Question: I have built & sign my apk by Eclipse ADT as <URL>. But it can't be install on real device while an errors occurs, such as "installer package error". I have no Android device & sent my apk to friends by email. I'm using AVD and everyth is fine with it. Any suggestions? Thanx guys.
'''
<manifest xmlns:android="http://schemas.android.com/apk/res/android"
package="com.XXXX.YYYY"
android:versionCode="0"
android:versionName="0.9.2" android:installLocation="internalOnly">
<uses-sdk
android:minSdkVersion="13"
android:targetSdkVersion="17" />
<uses-permission android:name="android.permission.INTERNET" />
<uses-permission android:name="android.permission.ACCESS_NETWORK_STATE" />
<application
android:icon="@drawable/ic_launcher"
android:label="@string/app_name"
android:theme="@style/AppTheme"
android:hardwareAccelerated="true"
android:permission="android.permission.INTERNET"
android:allowBackup="true">
<activity
android:name="com.XXXX.YYYY.ActivityMain"
android:label="@string/main_activity_title"
android:launchMode="singleTop" >
<intent-filter>
<action android:name="android.intent.action.MAIN" />
<category android:name="android.intent.category.LAUNCHER" />
</intent-filter>
</activity>
<activity android:name="com.XXXX.YYYY.ActivityDetails"
android:parentActivityName="com.XXXX.YYYY.ActivityMain"
android:excludeFromRecents="true"
android:configChanges="orientation|screenSize">
</activity>
</application></manifest>
'''
: apk installs good, but the error occurs if choose Open (see screenshot). After that app works fine. But on tablet if try open app it says "App deleted".

: add supporting <URL> for the 2nd activity, but it takes no effect
'''
<meta-data
android:name="android.support.PARENT_ACTIVITY"
android:value="com.XXXX.YYYY.ActivityMain" />
'''
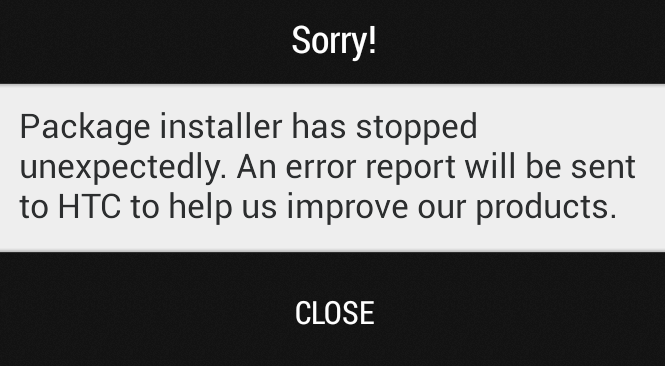
Answer: My problem was a duplicate internet permission request on Manifest! When I remove that from activity app was run normally.